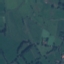
Land use / land cover: Pasture